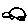
Label: car